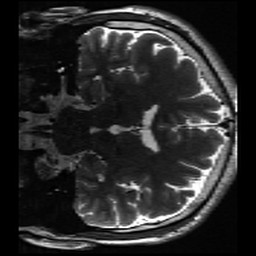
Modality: inplaneT2
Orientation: coronal